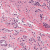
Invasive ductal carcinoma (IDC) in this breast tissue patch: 1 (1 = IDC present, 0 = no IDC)